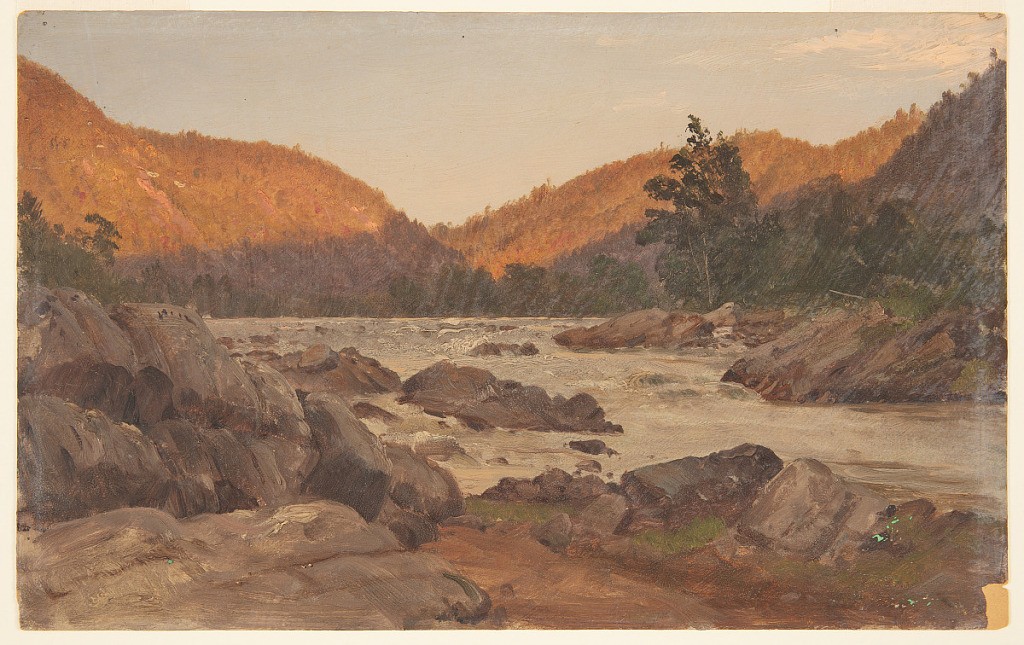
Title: Autumn Landscape in North Carolina
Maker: Frederic Edwin Church, American, 1826–1900
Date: September–October 1880
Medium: Brush and oil, graphite on paperboard
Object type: Drawing
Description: Landscape sketch showing view of river in the mountains of North Carolina, possibly the French Broad River. Rocks and a sandy river bank comprise foreground with river rapids in middle distance, rendered with thickly-applied paint. Rolling hills backdrop the scene an are bathed in the rosy light of the setting sun. Tree and hillside at right enshrouded in shadow.